Field crop: maize
Growth stage: 2
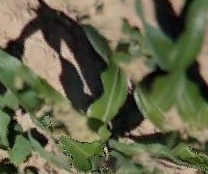
Species: maize